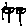
Label: flower